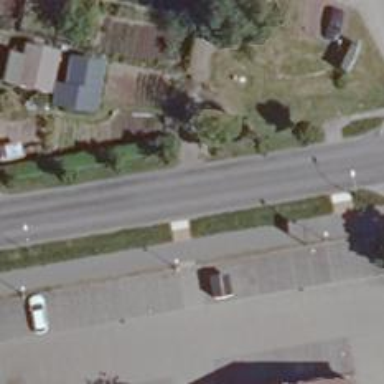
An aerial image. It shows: Compacted footway.